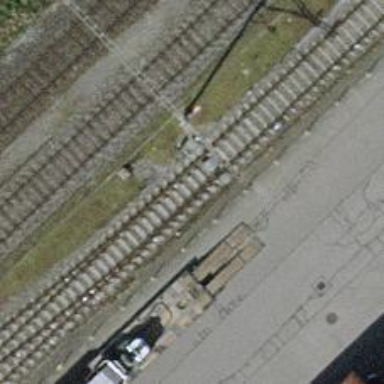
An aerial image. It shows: Railway switch.